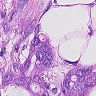
Metastatic tissue present: yes